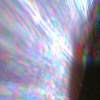
Label: sunburn